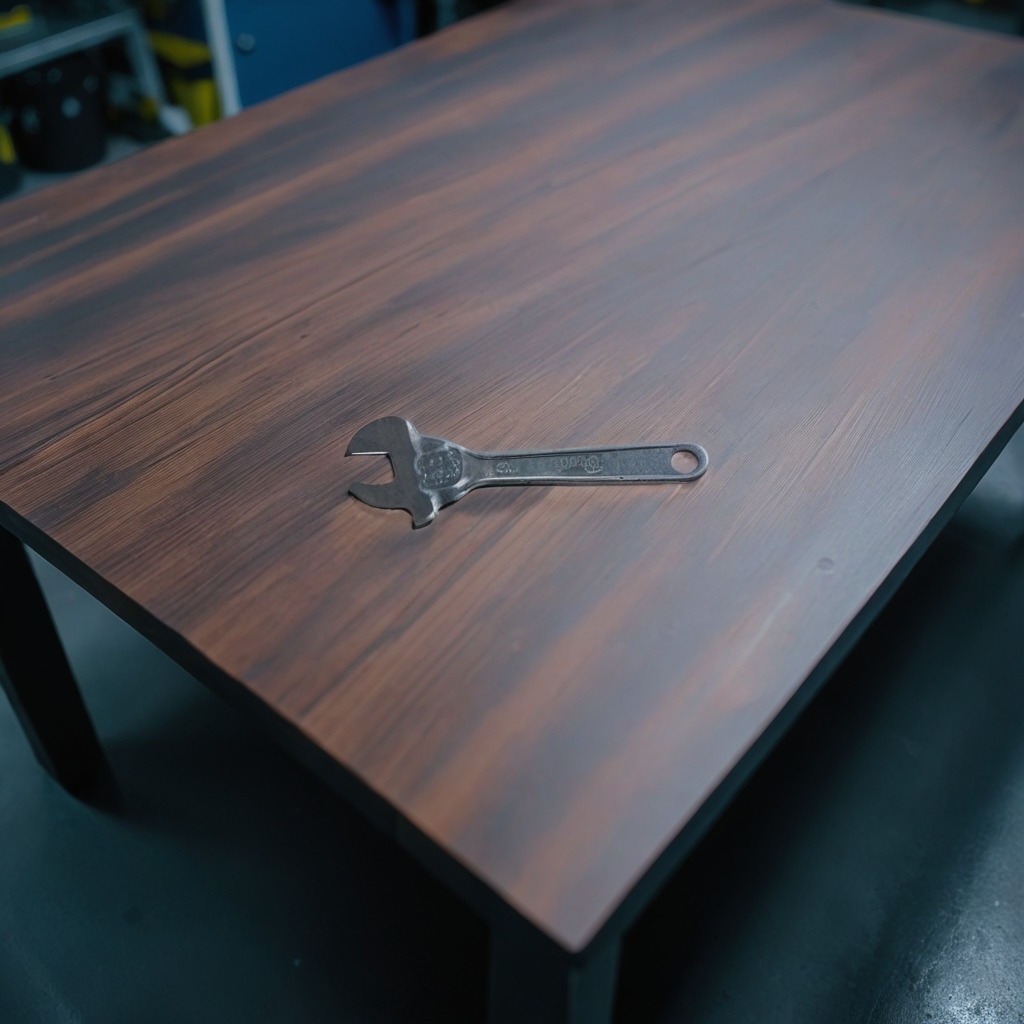
A wrench is lying on a table in a small garage at twilight.